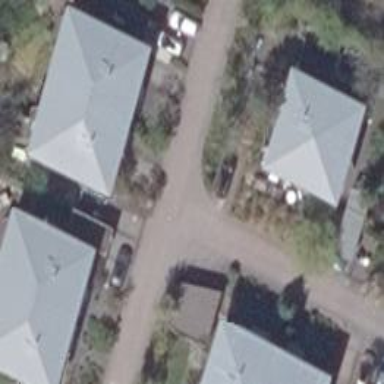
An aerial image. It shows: Living street.